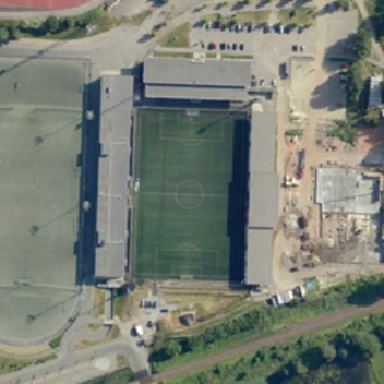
The stadium is close to the railway with many green trees .